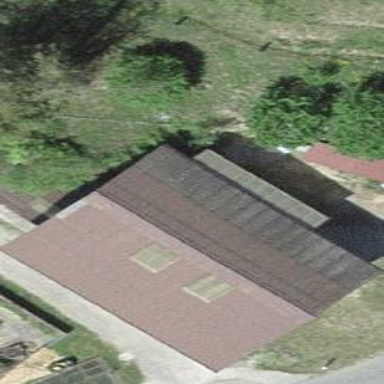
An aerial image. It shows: Gabled barn with distinct roof shape.